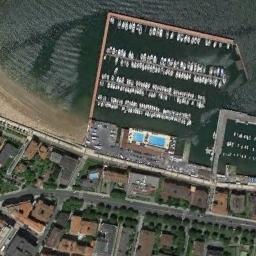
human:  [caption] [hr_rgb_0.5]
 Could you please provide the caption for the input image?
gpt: The harbor has lots of neatly docked boats and a dense residential area is next to the harbor .

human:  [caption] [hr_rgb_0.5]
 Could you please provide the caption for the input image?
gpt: Many ships moored on the sea next to the harbor next to the building .

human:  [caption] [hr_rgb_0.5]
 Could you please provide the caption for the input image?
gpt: There were many white ships in the harbor .

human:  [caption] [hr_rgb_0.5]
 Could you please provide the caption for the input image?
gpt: Many ships are in the harbor .

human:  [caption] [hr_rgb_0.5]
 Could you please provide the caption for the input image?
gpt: There are some brown buildings beside the harbor with many ships .